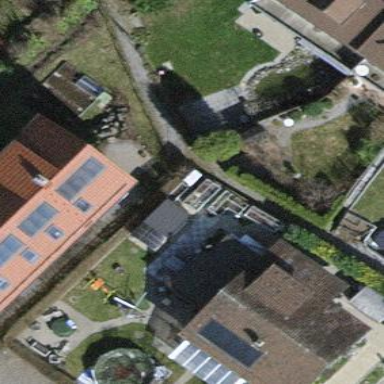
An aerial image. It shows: Detached building.